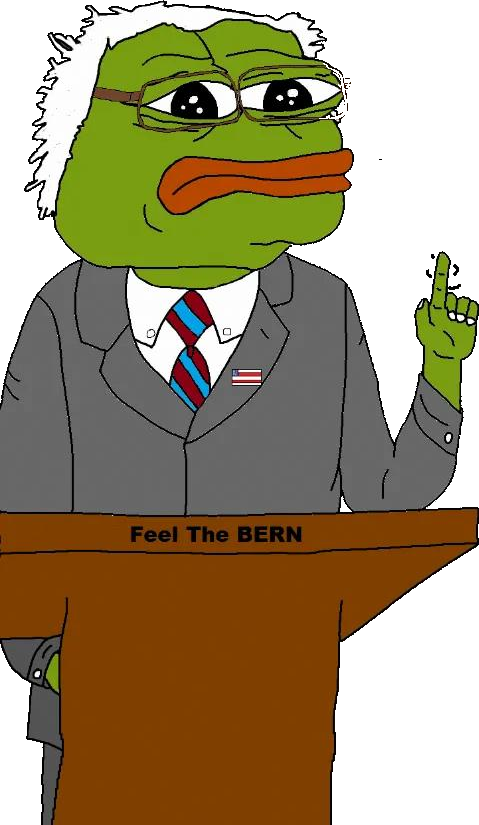
Label: 5_Pepe